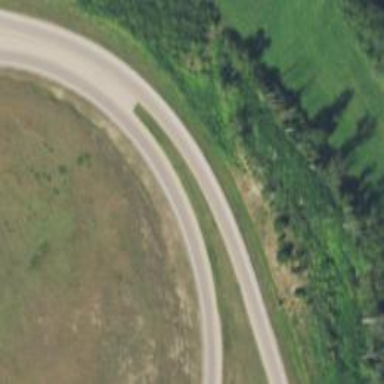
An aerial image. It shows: Trunk link highway.